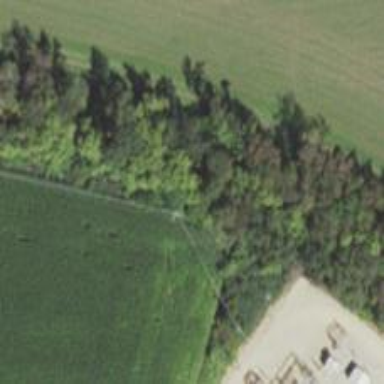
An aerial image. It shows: Abandoned railway path with excellent trail visibility.